Question: How can I remove the title from the title bar and the menu dots?

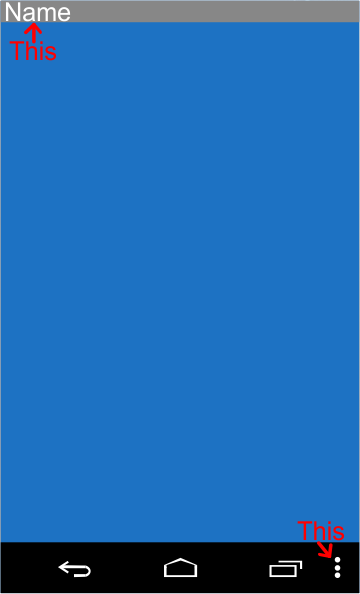
Answer: Put below line in activity tag in manifest for removing title bar:
'''
android:theme="@android:style/Theme.NoTitleBar"
'''
and remove below code from activity class for removing dots:
'''
@Override
public boolean onCreateOptionsMenu(Menu menu) {
/
getMenuInflater().inflate(R.menu.menu, menu);
return true;
}
'''